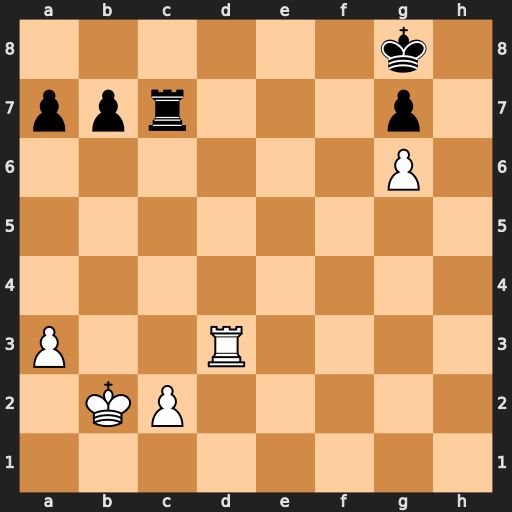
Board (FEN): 6k1/ppr3p1/6P1/8/8/P2R4/1KP5/8
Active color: w
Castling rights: -
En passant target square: -
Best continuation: Rd8#